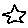
Label: star